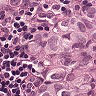
Metastatic tissue present: yes